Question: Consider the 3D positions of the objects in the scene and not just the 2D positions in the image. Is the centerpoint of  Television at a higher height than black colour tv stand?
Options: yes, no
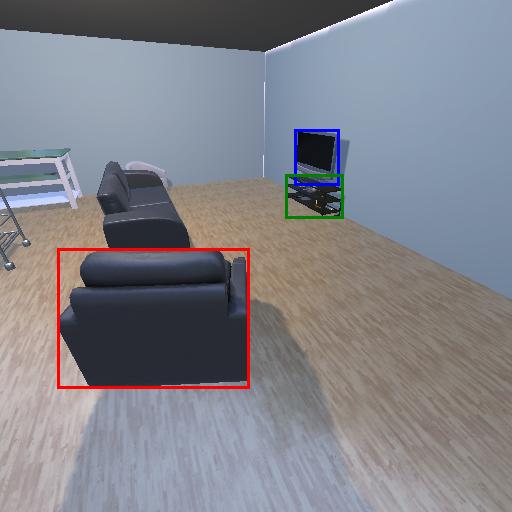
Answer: yes